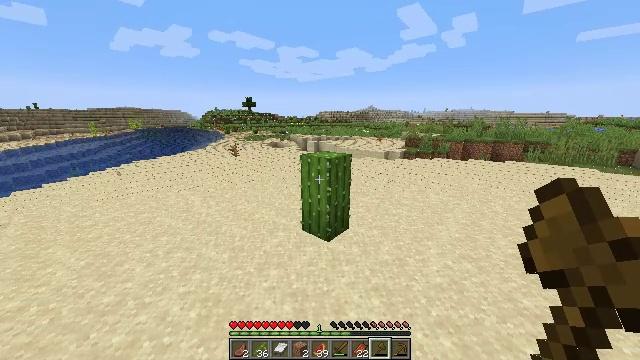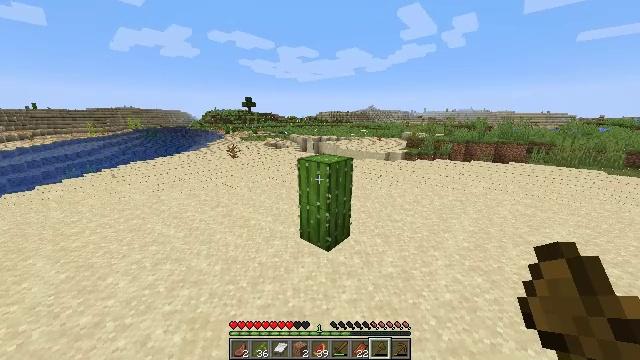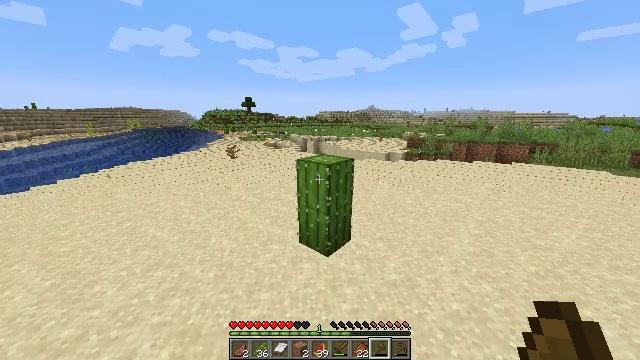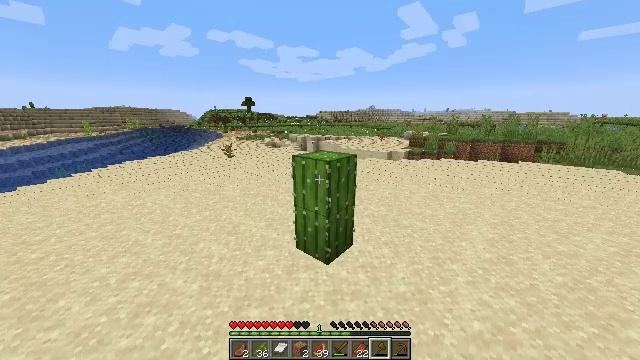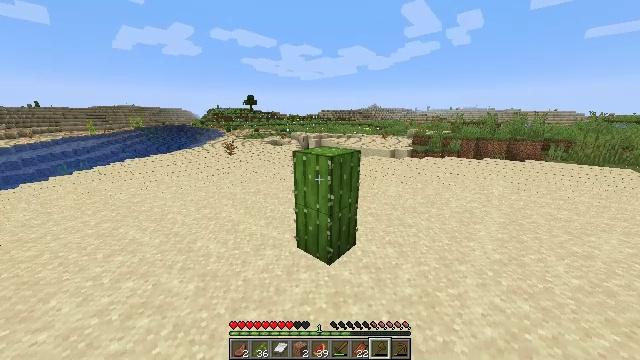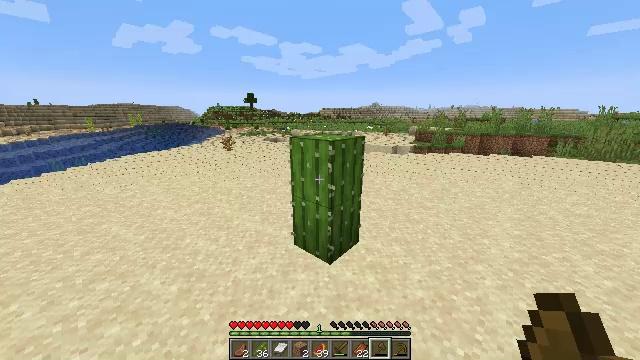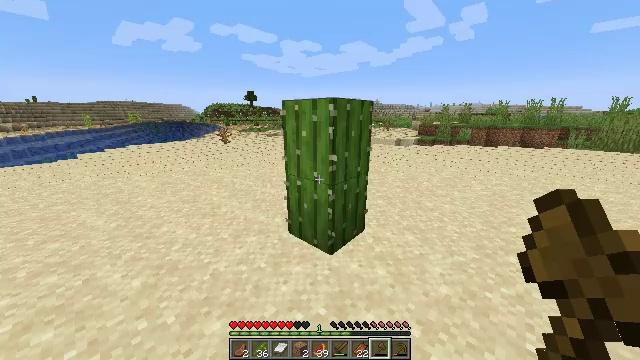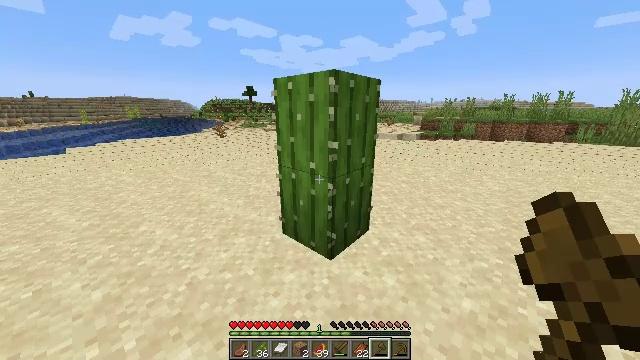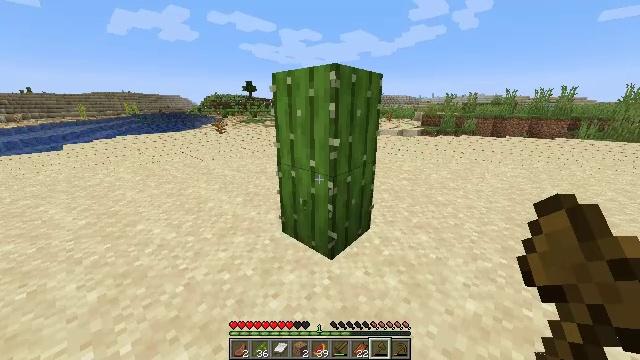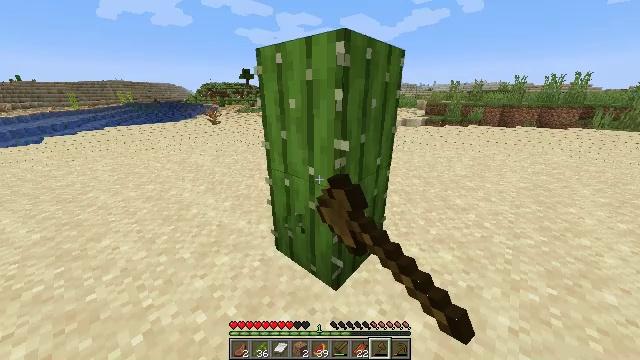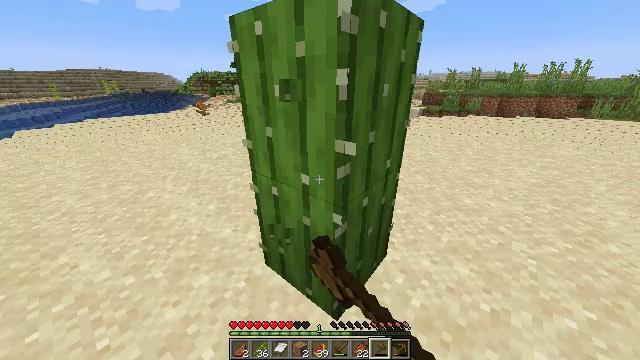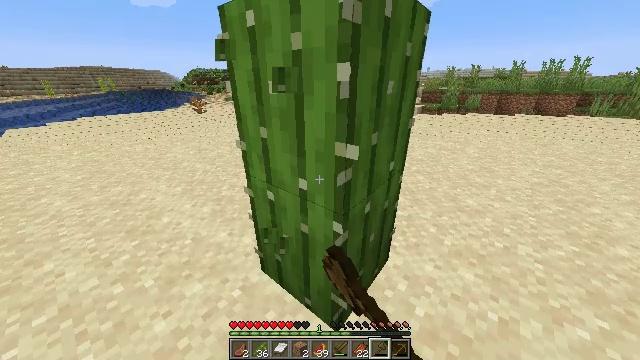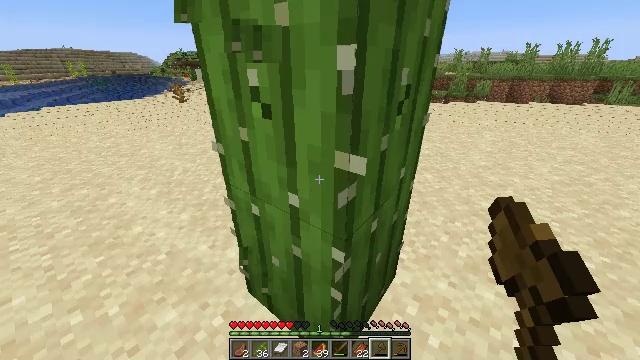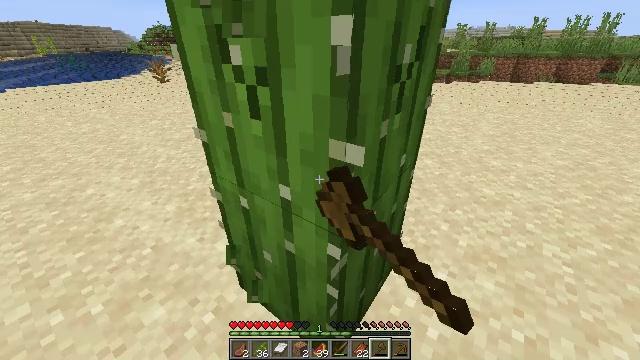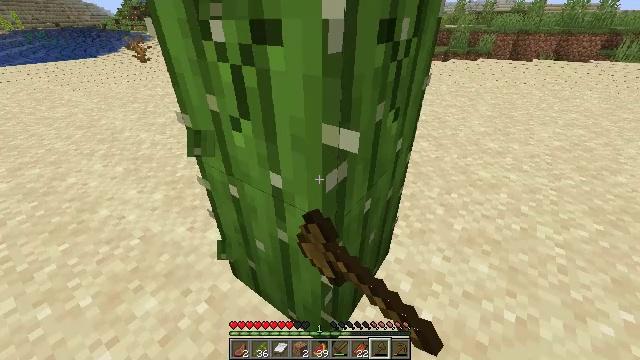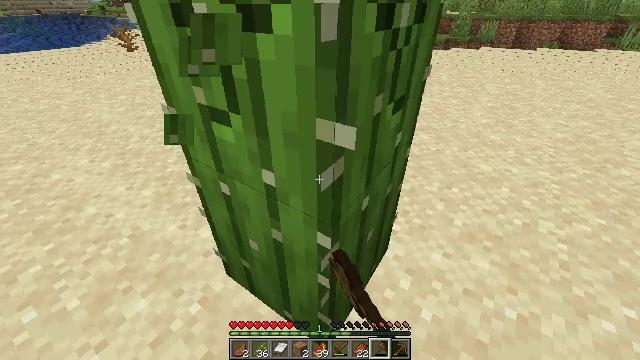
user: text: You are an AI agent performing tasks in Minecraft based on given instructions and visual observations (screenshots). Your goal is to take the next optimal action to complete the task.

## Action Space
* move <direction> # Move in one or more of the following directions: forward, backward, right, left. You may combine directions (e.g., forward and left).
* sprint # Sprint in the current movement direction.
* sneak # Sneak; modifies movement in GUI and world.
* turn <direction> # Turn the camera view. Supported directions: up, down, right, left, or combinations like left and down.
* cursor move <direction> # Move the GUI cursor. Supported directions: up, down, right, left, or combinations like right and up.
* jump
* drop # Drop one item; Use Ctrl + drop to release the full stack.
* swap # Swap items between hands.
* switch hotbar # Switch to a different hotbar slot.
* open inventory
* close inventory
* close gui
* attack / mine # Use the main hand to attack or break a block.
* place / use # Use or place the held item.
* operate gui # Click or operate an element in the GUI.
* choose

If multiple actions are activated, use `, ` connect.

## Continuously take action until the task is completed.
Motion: motion action
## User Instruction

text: Mine cactus from the desert.
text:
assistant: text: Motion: move forward, jump
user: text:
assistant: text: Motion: move forward, jump
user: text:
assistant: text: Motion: move forward, jump
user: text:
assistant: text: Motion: move forward
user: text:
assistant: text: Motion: move forward
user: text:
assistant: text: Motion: move forward
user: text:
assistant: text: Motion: move forward
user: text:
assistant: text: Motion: move forward, turn down, attack / mine
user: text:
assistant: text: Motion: move forward, turn down, attack / mine
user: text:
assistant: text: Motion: move forward, turn right and down, attack / mine
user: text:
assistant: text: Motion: attack / mine
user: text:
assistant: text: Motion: turn right and down, attack / mine
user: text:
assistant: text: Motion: turn right and down, attack / mine
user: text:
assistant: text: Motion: turn right and down, attack / mine
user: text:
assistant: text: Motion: turn down, attack / mine
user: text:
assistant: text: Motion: turn right and down, attack / mine
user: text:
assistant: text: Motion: turn down, attack / mine
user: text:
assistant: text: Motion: turn down, attack / mine
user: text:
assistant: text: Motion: attack / mine
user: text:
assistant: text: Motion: attack / mine
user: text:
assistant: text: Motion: attack / mine
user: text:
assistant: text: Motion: attack / mine
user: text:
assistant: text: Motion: attack / mine
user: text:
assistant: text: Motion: attack / mine
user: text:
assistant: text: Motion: attack / mine
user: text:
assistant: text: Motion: attack / mine
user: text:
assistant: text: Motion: attack / mine
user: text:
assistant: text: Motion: attack / mine
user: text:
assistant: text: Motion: attack / mine
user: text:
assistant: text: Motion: attack / mine